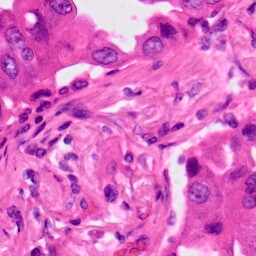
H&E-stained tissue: Lung